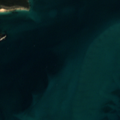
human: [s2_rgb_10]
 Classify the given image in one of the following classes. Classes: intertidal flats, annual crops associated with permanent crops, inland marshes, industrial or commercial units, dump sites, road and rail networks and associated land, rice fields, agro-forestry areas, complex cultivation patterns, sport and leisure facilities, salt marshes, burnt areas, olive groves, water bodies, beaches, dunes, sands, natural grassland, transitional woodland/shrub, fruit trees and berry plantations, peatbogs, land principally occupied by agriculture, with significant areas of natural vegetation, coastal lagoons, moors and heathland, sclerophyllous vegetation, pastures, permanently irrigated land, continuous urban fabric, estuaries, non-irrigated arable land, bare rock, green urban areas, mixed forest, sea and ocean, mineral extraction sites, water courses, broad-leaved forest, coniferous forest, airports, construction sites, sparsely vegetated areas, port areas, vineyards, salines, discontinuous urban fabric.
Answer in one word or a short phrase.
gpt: sclerophyllous vegetation, sea and ocean